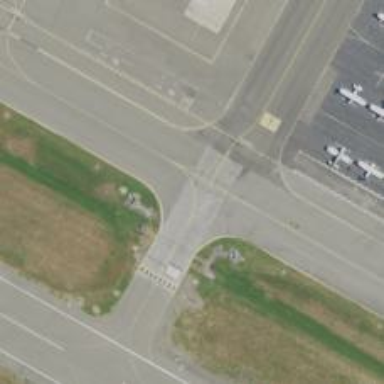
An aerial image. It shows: View of taxiway at the airport.